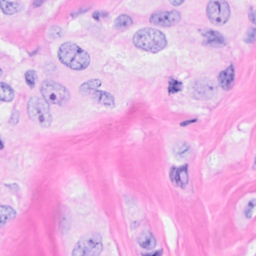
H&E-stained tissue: Breast